Question: The problem is that when I press the icon external viewer to see the created pdf file in the systems' default pdf viewer (adobe acrobat reader), this icon does not work!
I use a texmaker editor in my windows 7 (64) computer.
Everything seems fine in my Texmaker, I can compile the tex file and see the pdf embed to my file. The pdf file is also created.
I have checked options --> configure texmaker --> pdfviwer and "built-in viewer" and "embed" both have been selected.
I guess something is wrong with adobe acrobat setting or maybe there is a need to install something extra. This problem did not exist a while ago!!
Thank in advance for your suggestions.
This is the red icon that I am talking about:

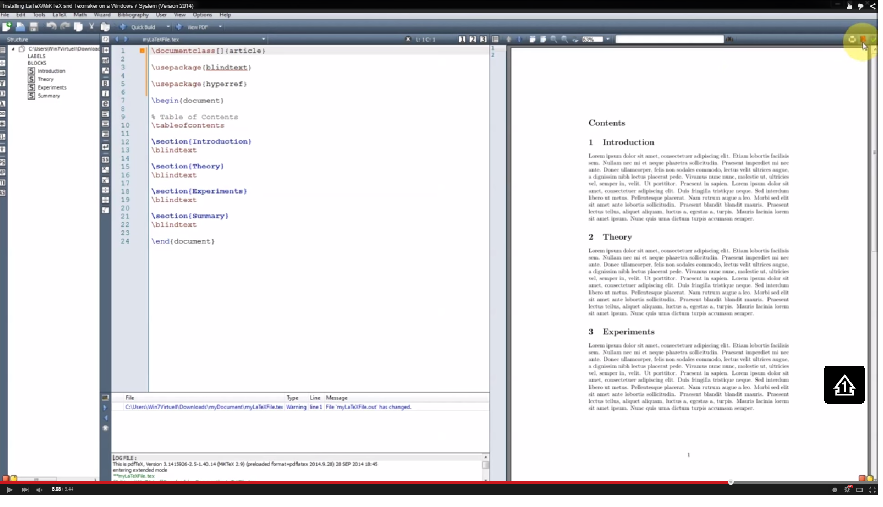
Answer: This happened to me as well. Matter got complicated since the whole area of the Pdf Viewer Settings was minimized inside 'Configure Textmaker' -> 'Commands' (I know this wasn't part of question but maybe someone else has this problem) so I didn't find them. They are in the lower right corner. This problem is solved by expanding the window by clicking on the corner with the mouse and pulling it out.
Now to the real question: did you change the path for the External Viewer below the External Viewer option? This has to be done even if the option isn't selected, since this is the same viewer you go to every time you press the 'red-book icon', even if embedded viewing is your first choice.
So click the little icon after the path field and find your Acrobat Reader and click 'Open'. For example mine is at 'C:/Program Files (x86)/Adobe/Acrobat Reader DC/Reader/AcroRd32.exe'so the whole text in that little field is: '"C:/Program Files (x86)/Adobe/Acrobat Reader DC/Reader/AcroRd32.exe" %.pdf'
Sometimes the folder Program Files (x86) can be called Programs or similar.